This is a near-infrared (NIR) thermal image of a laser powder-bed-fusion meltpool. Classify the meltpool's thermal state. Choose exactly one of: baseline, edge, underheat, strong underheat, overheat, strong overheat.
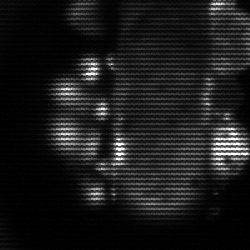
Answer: strong underheat